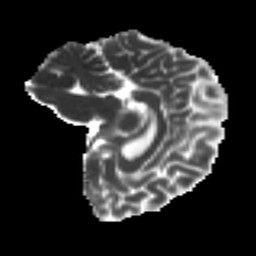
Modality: MD
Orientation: sagittal
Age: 26
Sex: female
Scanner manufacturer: ge
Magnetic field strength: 3 T
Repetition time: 7.8 s
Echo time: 0.0606 s